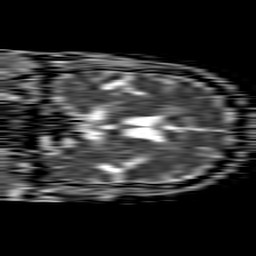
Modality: ADC
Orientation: coronal
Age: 65
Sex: male
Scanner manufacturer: philips
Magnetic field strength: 1.5 T
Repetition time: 4.6 s
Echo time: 0.08517 s